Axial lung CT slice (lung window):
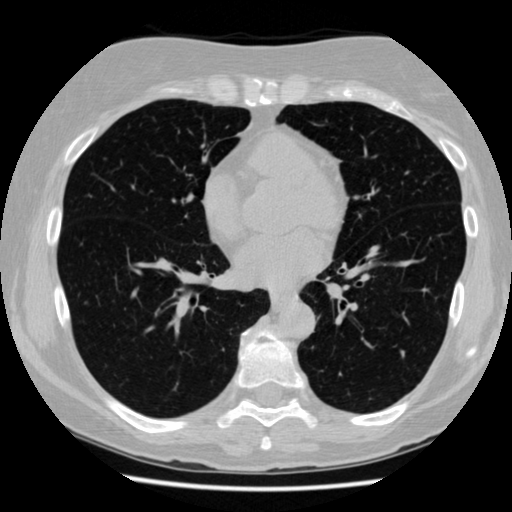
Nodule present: no